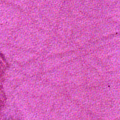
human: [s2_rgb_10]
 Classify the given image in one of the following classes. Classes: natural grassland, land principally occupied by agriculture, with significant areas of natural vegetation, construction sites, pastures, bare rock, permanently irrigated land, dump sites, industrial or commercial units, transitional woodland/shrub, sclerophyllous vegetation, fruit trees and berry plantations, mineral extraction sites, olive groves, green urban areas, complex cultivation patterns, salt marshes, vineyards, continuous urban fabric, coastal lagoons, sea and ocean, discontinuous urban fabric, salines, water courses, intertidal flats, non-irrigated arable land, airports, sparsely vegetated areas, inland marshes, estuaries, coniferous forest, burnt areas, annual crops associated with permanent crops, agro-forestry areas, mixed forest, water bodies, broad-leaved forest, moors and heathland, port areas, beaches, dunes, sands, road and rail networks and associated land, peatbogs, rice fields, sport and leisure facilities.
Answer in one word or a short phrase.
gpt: sea and ocean